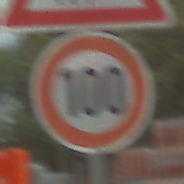
Verkehrszeichen: Geschwindigkeit100
Zusatzzeichen oben: ReiterLinks
Umgebung: Outdoor, Suburban
Tageszeit: MorningAfternoon
Wetter: PartlyCloudy
Licht: Natural
Jahreszeit: NotSpecified
Kontrast: LowContrast